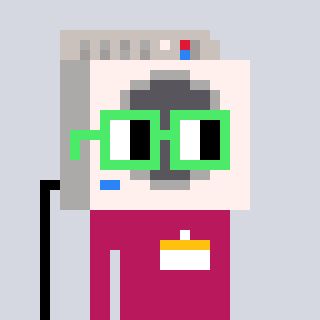
a pixel art character with square light green glasses, a washing machine-shaped head and a darkpink-colored body on a cool background